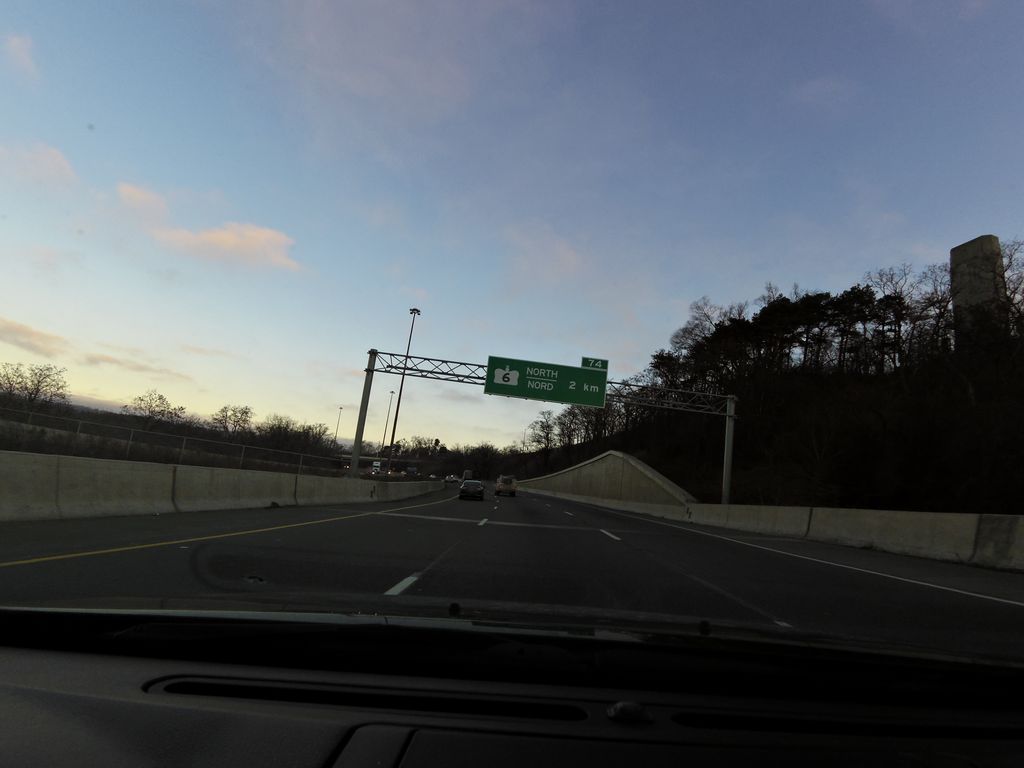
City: hamilton